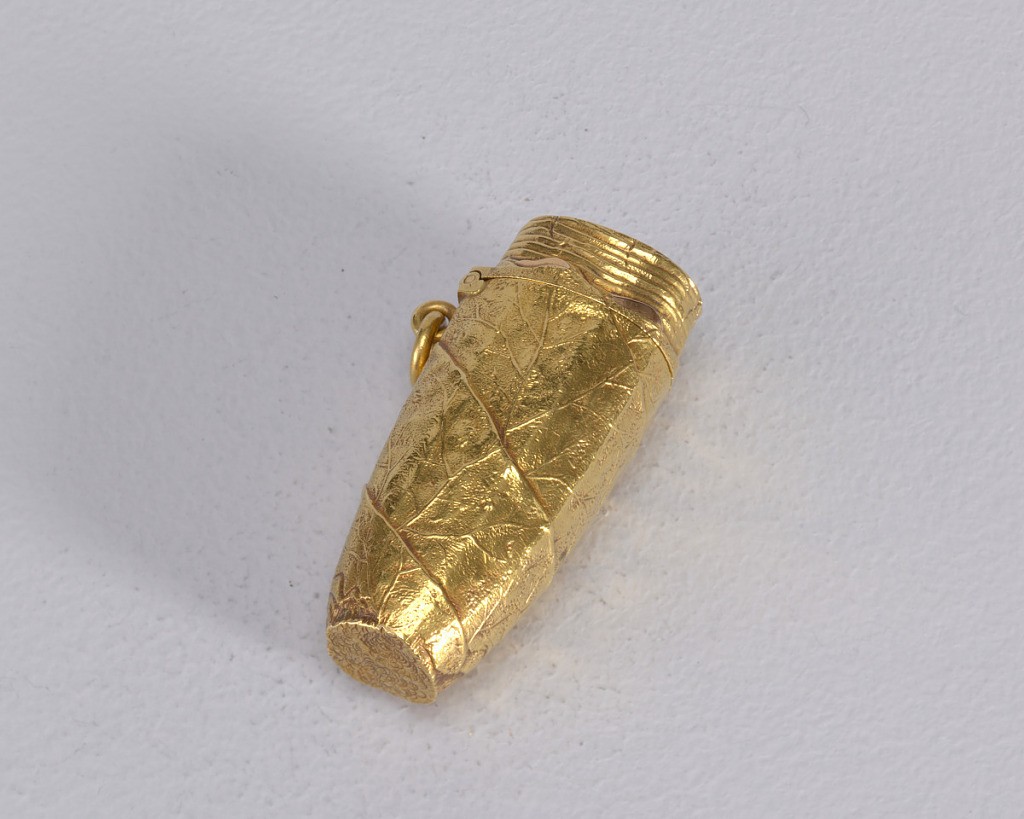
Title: Cigar Butt
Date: late 19th century
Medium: Gold, metal
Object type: Matchsafe
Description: In the form of a short cigar butt, with leaves defined on realistically cast body in gold, the tip with ashes in silver metal. Tip hinged at side and opens as lid. Tip also likely intended as striker.